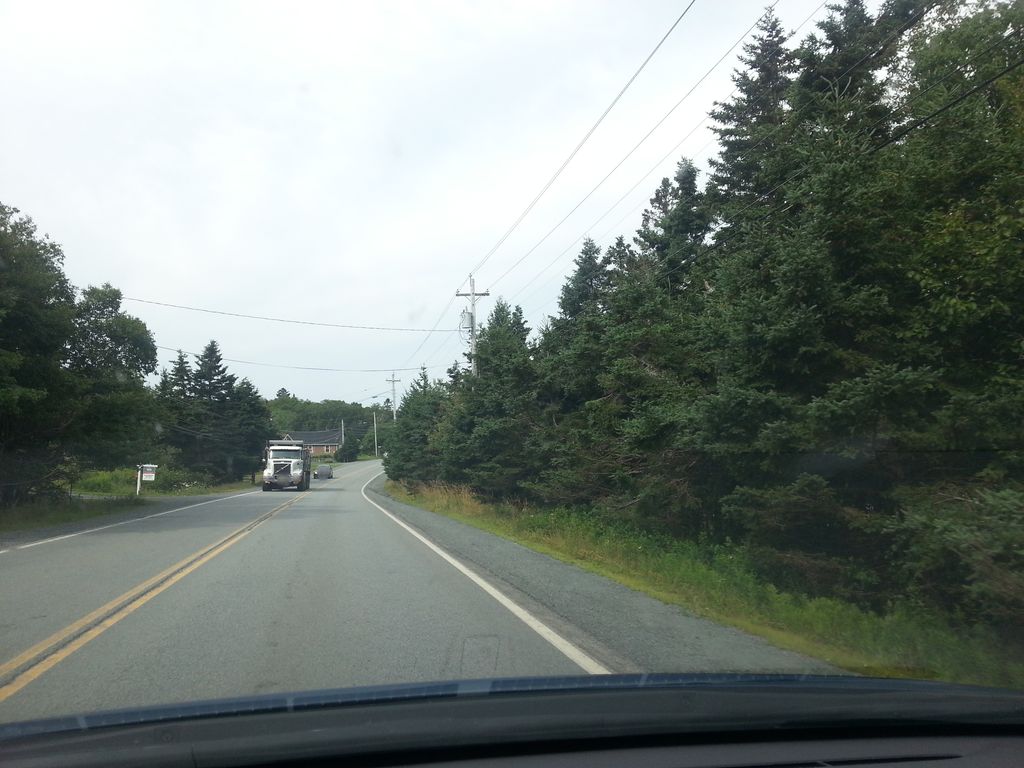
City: halifax